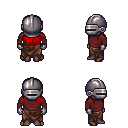
a pixel art fantasy rpg character, male body template, human, dark skin, maroon long-sleeve shirt, robe skirt, red unkempt hairstyle, metal helm, metal gloves, maroon shoes, four views (front, back, left, right), 2x2 character sprite sheet, small pixel art, hard edges, no anti-aliasing